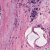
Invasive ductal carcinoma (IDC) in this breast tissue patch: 0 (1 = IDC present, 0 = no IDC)